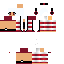
A female human skin with medium skin, wearing brown long hair dressed in a red tshirt and red shorts, featuring a closed mouth.